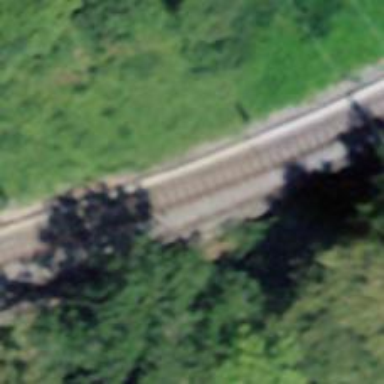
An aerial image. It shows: Narrow-gauge railway with single track. The railway is electrified with contact line.